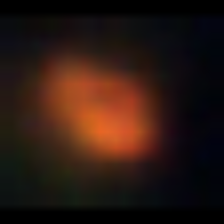
Taxon: NanoPlankton
Group: Other